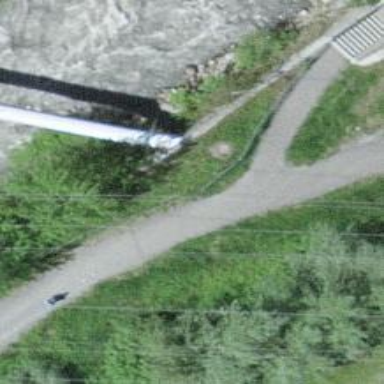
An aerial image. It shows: Bridge crossing over man-made pipeline.